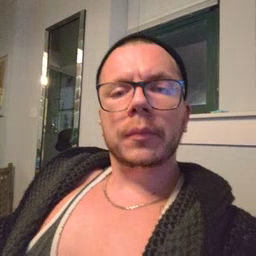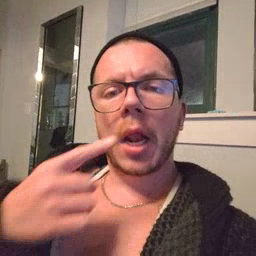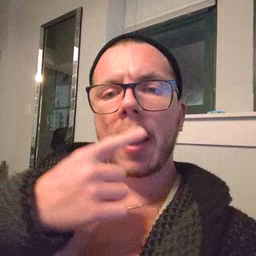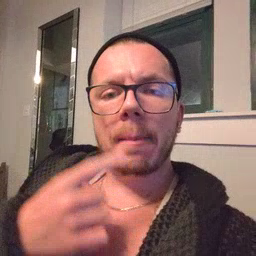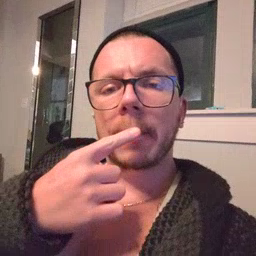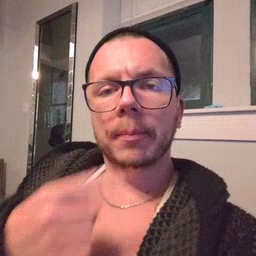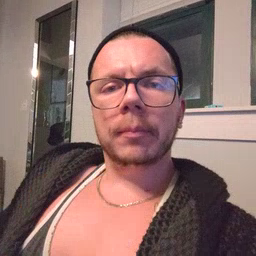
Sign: lips